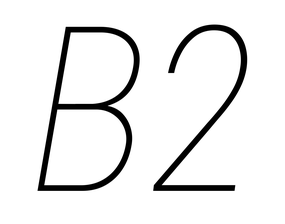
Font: Roboto-Italic_Condensed_Thin_Italic